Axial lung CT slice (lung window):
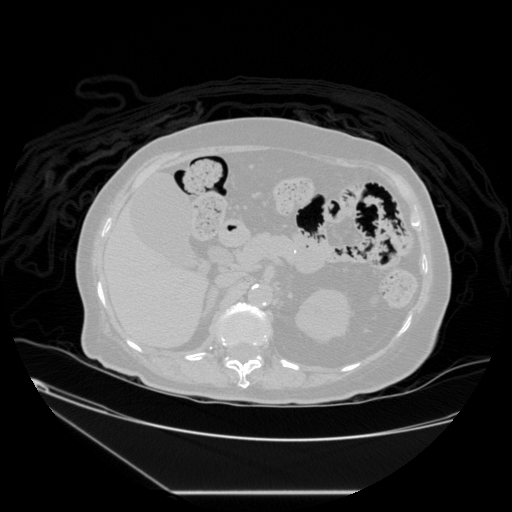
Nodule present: no